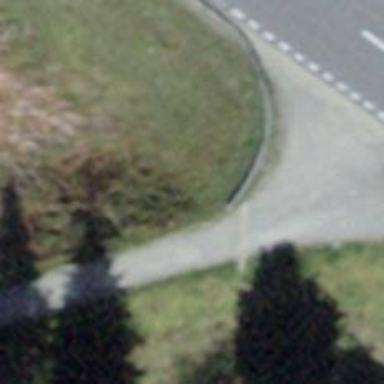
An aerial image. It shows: Track road mainly used for hiking. The piste is groomed in classic style.